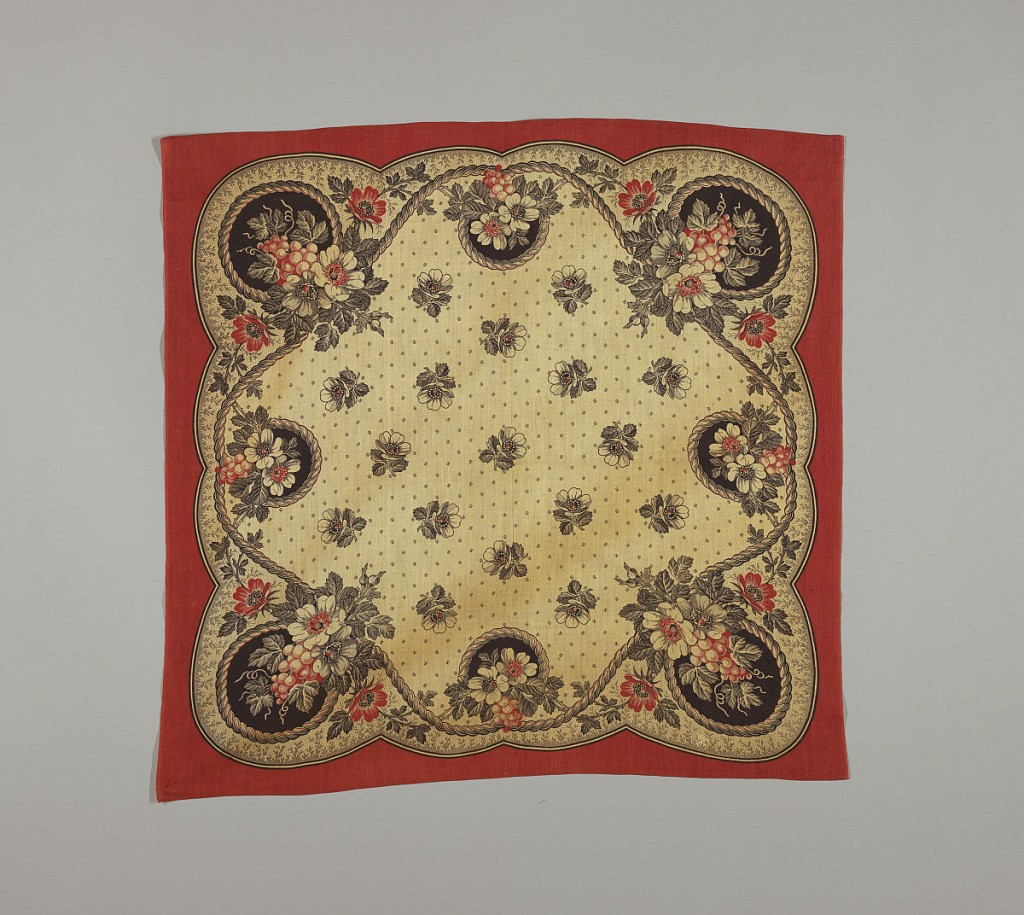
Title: Handkerchief
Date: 1850–1899
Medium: cotton Technique: block printed on plain weave
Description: Red, black and off-white handkerchief has a central design contained within a lobed frame. Each corner has black oval medallions with floral clusters and grapes. Between these medallions are smaller black circles with flowers and grapes. Single flower heads and small dots are scattered over the field.